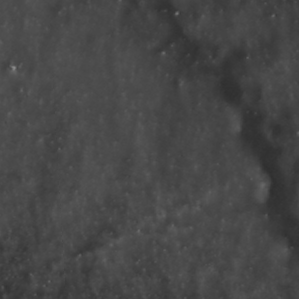
Label: non_frost